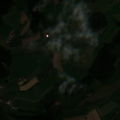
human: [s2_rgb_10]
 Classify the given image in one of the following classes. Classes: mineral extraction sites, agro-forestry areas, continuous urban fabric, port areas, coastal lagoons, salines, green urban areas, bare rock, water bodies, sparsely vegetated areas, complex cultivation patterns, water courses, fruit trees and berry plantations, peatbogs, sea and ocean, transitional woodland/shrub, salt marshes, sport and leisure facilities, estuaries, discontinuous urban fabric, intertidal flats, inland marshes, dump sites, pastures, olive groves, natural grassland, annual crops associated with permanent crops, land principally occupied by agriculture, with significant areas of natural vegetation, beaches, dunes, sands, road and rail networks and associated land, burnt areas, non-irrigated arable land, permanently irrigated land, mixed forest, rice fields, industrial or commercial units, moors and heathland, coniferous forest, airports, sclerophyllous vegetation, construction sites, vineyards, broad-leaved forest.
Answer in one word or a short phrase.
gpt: non-irrigated arable land, mixed forest